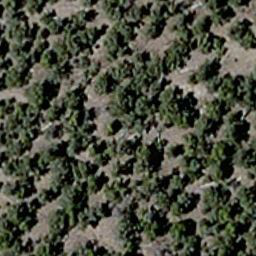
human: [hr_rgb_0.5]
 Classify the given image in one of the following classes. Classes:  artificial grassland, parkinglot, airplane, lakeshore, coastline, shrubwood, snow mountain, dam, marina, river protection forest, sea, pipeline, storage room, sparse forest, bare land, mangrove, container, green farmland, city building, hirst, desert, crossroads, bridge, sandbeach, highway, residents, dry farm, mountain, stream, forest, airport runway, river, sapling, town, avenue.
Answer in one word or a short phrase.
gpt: sparse forest